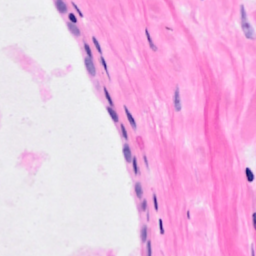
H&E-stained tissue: Breast